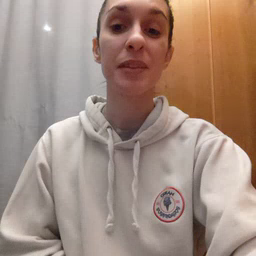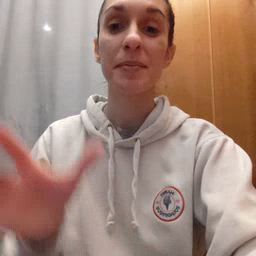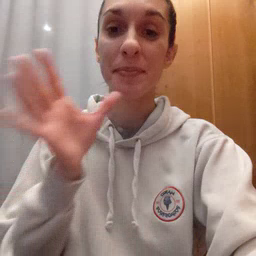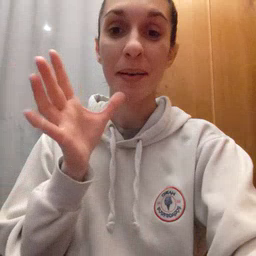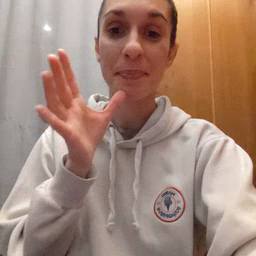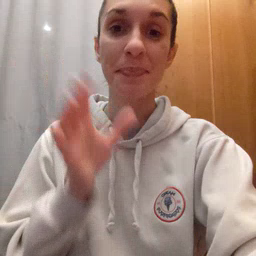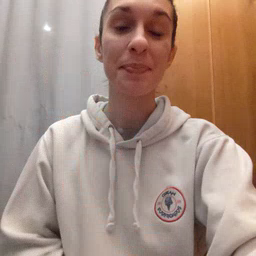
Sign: mom